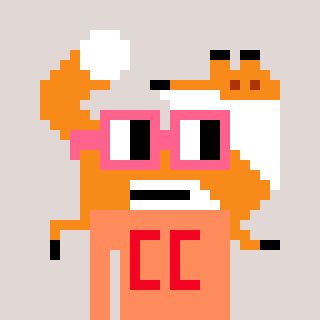
a pixel art character with square pink glasses, a fox-shaped head and a peachy-colored body on a warm background